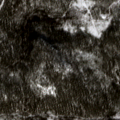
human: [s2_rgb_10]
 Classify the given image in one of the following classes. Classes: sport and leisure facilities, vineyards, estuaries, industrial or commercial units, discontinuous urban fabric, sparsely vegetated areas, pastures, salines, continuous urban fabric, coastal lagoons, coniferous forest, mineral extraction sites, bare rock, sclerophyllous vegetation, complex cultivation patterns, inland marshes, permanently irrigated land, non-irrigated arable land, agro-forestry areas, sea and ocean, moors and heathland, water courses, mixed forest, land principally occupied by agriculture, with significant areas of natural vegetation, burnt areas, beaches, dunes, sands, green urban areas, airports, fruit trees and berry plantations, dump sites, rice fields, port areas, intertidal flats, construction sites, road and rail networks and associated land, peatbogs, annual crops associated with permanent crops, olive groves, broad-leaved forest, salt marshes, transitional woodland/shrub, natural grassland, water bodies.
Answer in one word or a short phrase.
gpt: coniferous forest, mixed forest